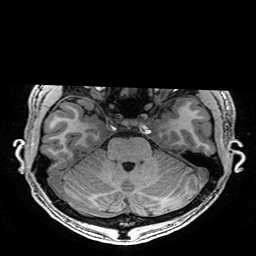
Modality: T1w
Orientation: coronal
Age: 19
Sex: male
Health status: healthy